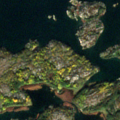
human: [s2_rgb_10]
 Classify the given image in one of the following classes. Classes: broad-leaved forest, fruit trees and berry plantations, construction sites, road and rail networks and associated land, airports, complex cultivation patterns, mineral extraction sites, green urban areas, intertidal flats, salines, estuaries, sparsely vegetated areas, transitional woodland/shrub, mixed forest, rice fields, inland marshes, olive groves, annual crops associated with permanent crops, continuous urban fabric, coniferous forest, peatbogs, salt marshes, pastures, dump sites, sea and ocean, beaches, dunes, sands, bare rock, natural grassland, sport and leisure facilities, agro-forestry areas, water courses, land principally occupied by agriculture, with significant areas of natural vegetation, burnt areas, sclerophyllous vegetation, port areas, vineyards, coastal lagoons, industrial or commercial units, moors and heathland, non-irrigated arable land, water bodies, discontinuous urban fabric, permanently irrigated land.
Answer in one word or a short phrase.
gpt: bare rock, sea and ocean